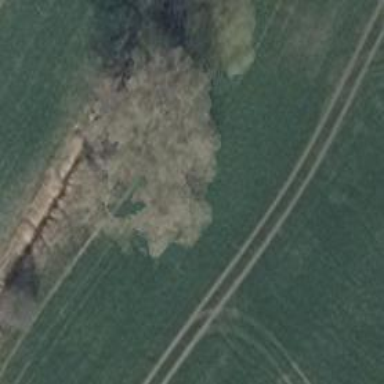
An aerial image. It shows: Row of trees in natural setting.